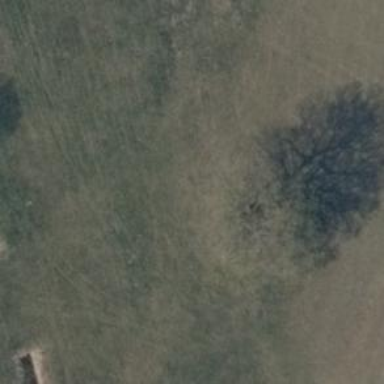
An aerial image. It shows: Deciduous tree with broadleaved leaves.